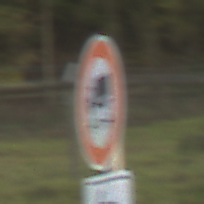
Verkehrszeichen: TatsaechlicheLaenge
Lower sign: RichtungsangabeDurchPfeile2
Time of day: SunriseSunset
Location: Outdoor (Nature)
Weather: PartlyCloudy
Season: NotSpecified
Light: Natural